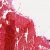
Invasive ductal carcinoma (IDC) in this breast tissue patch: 0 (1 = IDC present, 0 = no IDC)